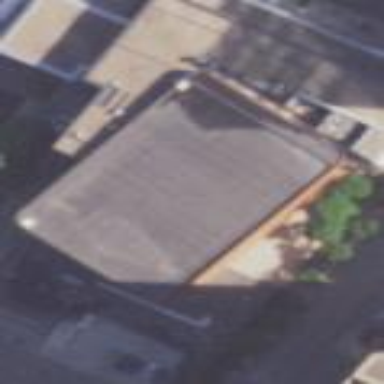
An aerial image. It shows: Arts center housed in building.